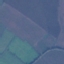
Land use / land cover: Pasture